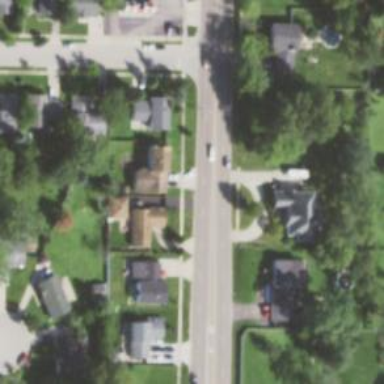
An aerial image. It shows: Secondary road with separate asphalt sidewalk.